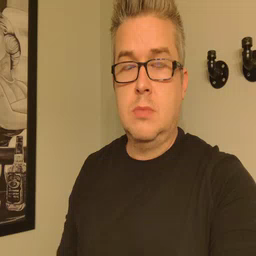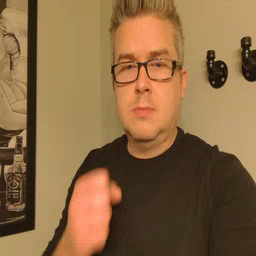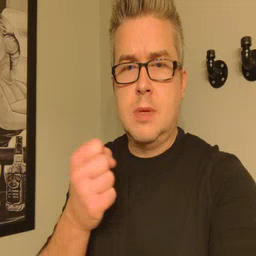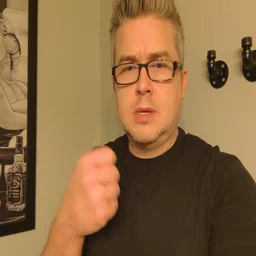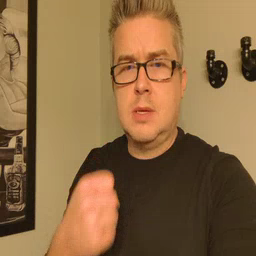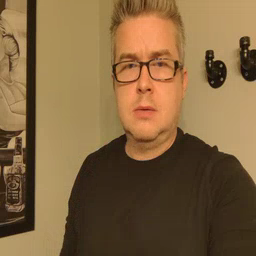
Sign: make